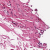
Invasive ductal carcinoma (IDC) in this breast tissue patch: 0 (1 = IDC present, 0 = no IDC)